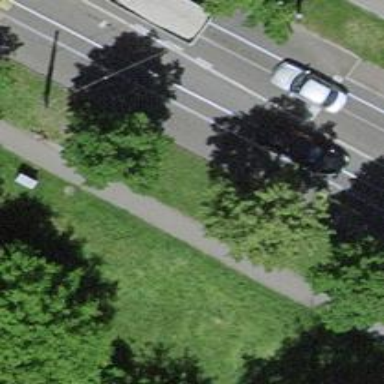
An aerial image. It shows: Tree-lined avenue.